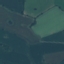
Land use / land cover class: Pasture